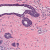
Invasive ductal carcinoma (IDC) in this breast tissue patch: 1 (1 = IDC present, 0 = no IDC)